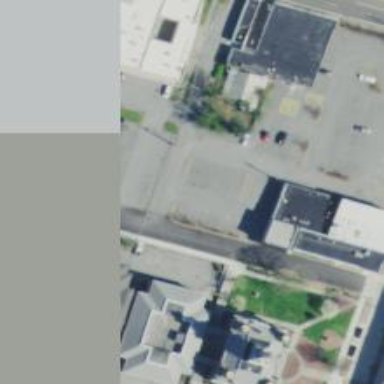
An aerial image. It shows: Alley classified as service road.